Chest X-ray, PA view. Patient: 25 years old, sex F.
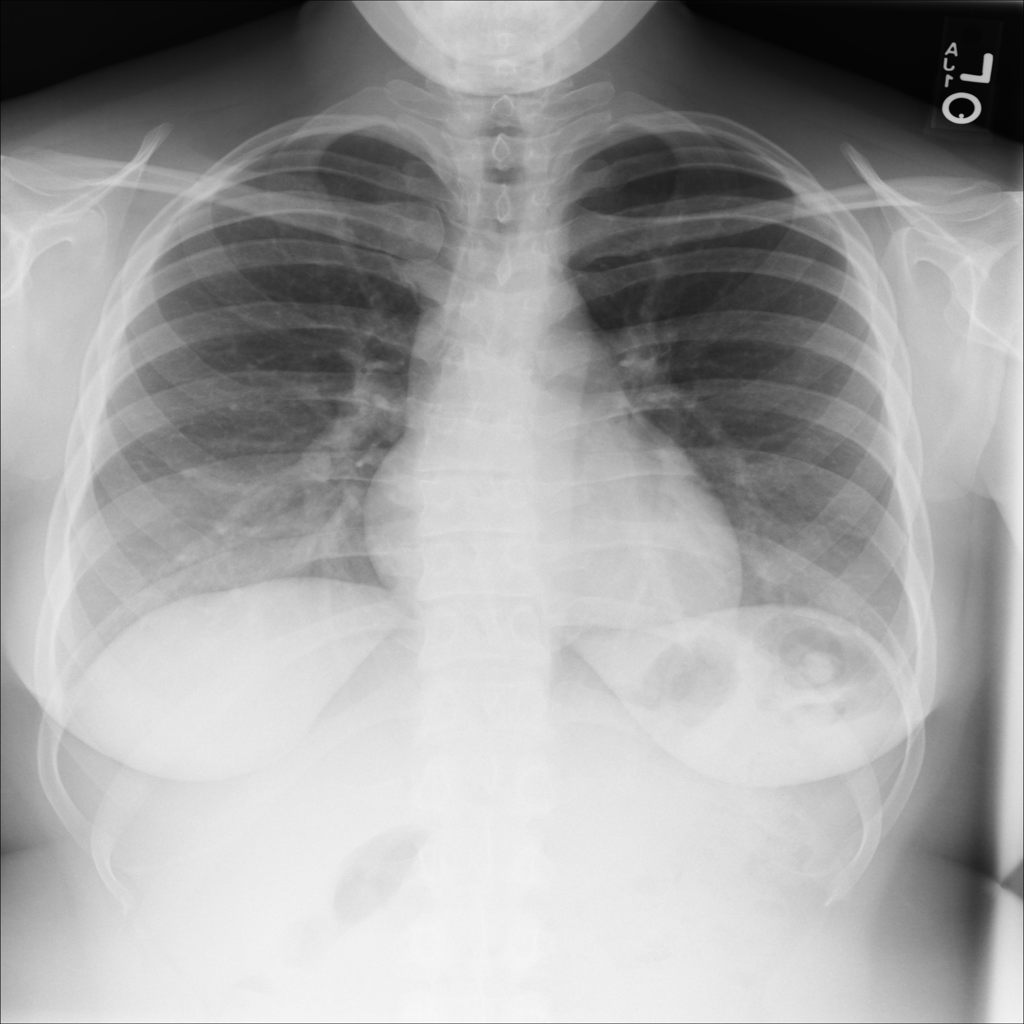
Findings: No Finding